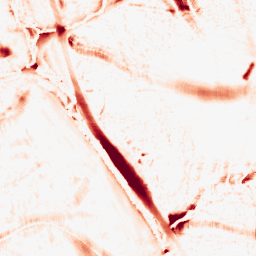
Category: morphological
Decomposition family: morphological_ellipse
Decomposition parameters: operation: opening
width: 30
height: 30
Upsampling method: cubic_mitchell
Upsampling parameters: scale: 4
Upsampling scale: 4